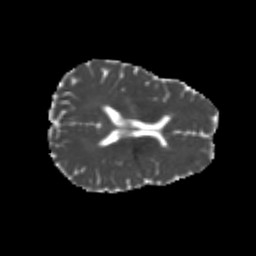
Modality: MD
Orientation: axial
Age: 24
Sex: female
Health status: healthy
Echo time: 0.074 s